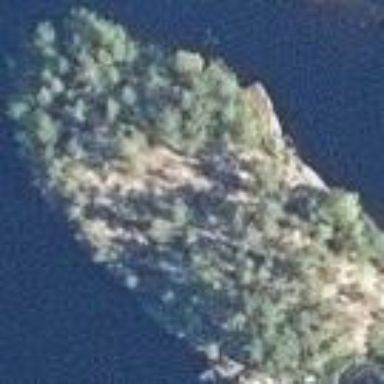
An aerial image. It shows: Islet.